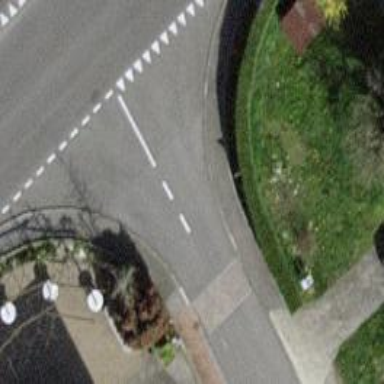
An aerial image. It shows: Zebra crossing on the road.